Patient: sex M, age 66
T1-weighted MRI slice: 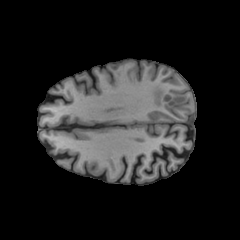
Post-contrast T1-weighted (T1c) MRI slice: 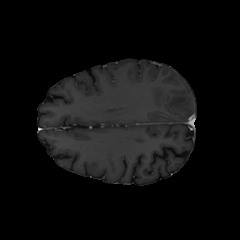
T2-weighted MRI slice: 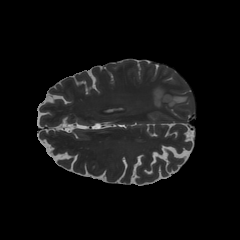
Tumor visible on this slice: yes
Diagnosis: Glioblastoma, IDH-wildtype
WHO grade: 4